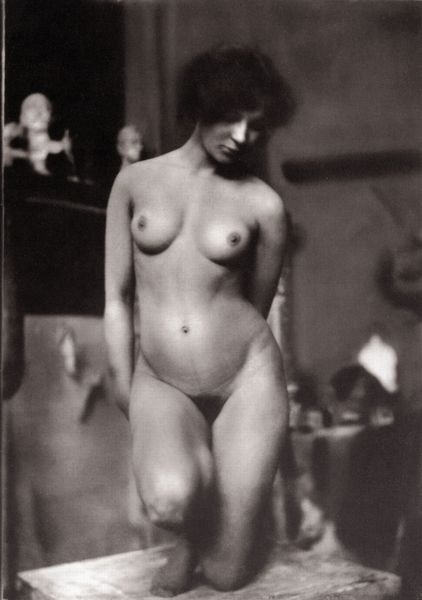
Titel: Aktstudie
Künstler: Heinrich Zille
Schlagwörter: akt, dunkel, haut, kopf, körper, mann, nackt, schatten, weiß, badende, bewegung, braun, brust, busen, fenster, frau, grau, haar, hell, hintergrund, köpfe, licht, mund, männer, nase, raum, schwarz, stuhl, tisch, zimmer, blick, gericht, jung, regal, richter, wand, arme, gesicht, sockel, hände, portrait, porträt, haare, pose, innen, person, frontal, kinn, locken, schulter, schultern, skulptur, beine, schwung, taille, brüste, hocke, modell, studie, hocker, schemel, sepia, figuren, büste, atelier, tiefe, nabel, bauch, nackte, podest, bauchnabel, erotik, knie, model, scham, scheide, foto, fotografie, photographie, abgewandt, bad, unbekleidet, linie, nakt, dali, schwarz-weiss, künstler, knien, modelle, photo, badezimmer, kurve, seitenblick, beleuchtet, verschwommen, knieend, kniend, knieen, schamhaare, postkarte, büsten, drehung, fotographie, kniende, unschärfe, aktbild, schamhaar, nippel, titten, kniet, aktmodell, titte, schärfe, möpse, aktmodel, büst, marmorköpfe, scharfgestellt, nacktdarstellung, mfrau, kocke, schwangerschaftsstreifen, knieender akt